Question: On the image you can see my origiginal URL for the RSS (<URL>. How can I avoid this? I can't read the RSS feed from the mobile site.

'''
try {
URL url = new URL("http://www.fyens.dk/rss/sport");
HttpURLConnection conn = (HttpURLConnection) url.openConnection();
if (conn.getResponseCode() == HttpURLConnection.HTTP_OK) {
InputStream is = conn.getInputStream();
DocumentBuilderFactory dbf = DocumentBuilderFactory
.newInstance();
DocumentBuilder db = dbf.newDocumentBuilder();
Document document = db.parse(is);
Element element = document.getDocumentElement();
NodeList nodeList = element.getElementsByTagName("item");
if (nodeList.getLength() > 0) {
for (int i = 0; i < nodeList.getLength(); i++) {
'''
The program jumps to a
'''
catch (Exception e) {
e.printStackTrace();
}
'''
when it reaches the line
'''
Document document = db.parse(is);
'''
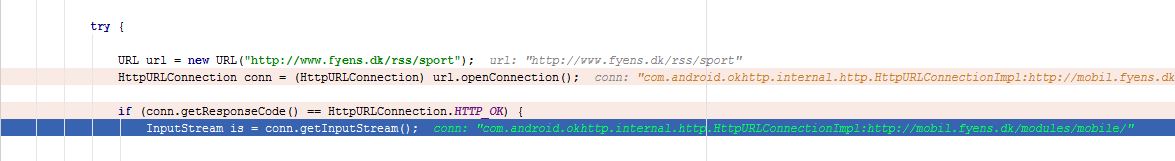
Answer: The site is most likely doing a redirection based on User Agent. You want to fool the site with a different user agent string.
Try doing:
'''
conn.setRequestProperty("User-Agent", "The user agent you want to use");
'''
You will want to use a user agent string that corresponds to a desktop browser. Check this list: <URL>